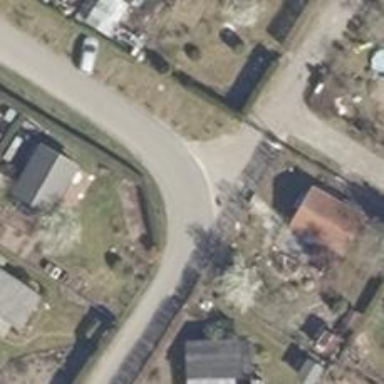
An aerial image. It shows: Smooth asphalt road in residential area.